Interaction volume radius: 10 \u00c5
Interaction volume height: 10 \u00c5
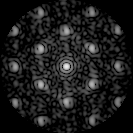
Disorder parameter: 0.3189